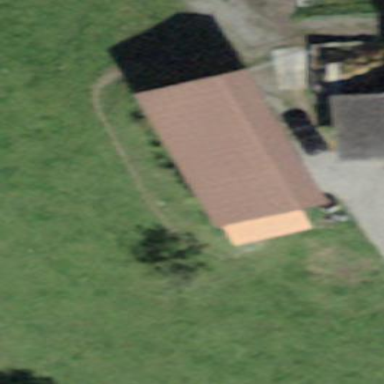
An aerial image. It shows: Shed building.